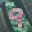
Label: 9